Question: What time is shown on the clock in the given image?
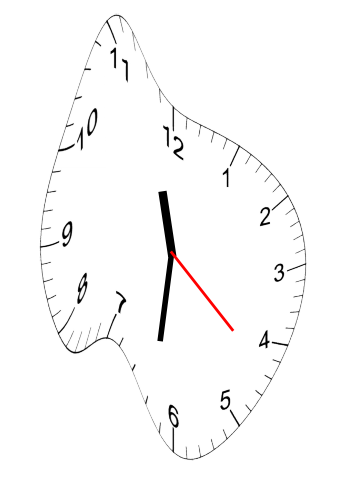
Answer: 11:31:22